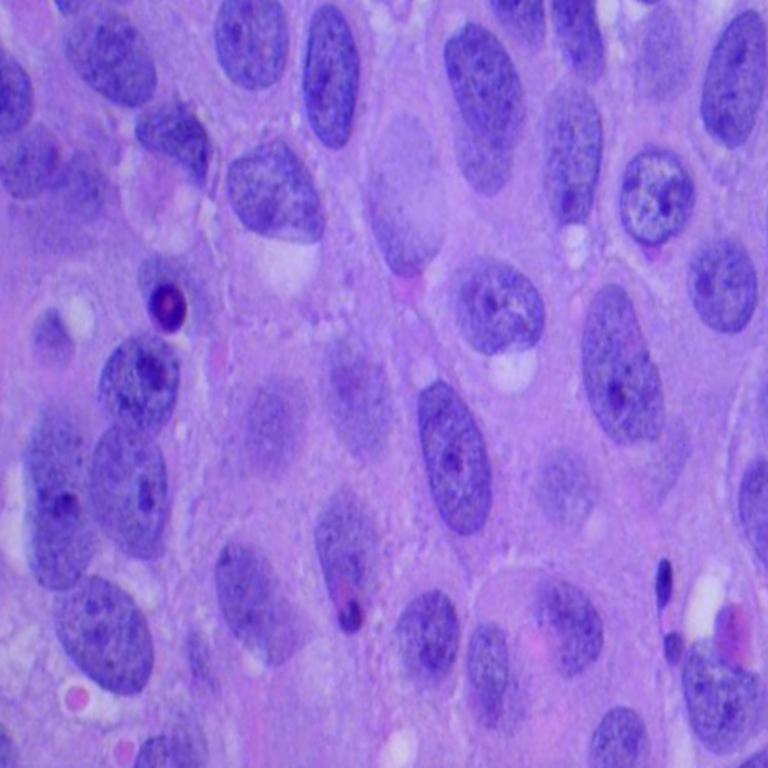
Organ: lung
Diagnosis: squamous carcinomas